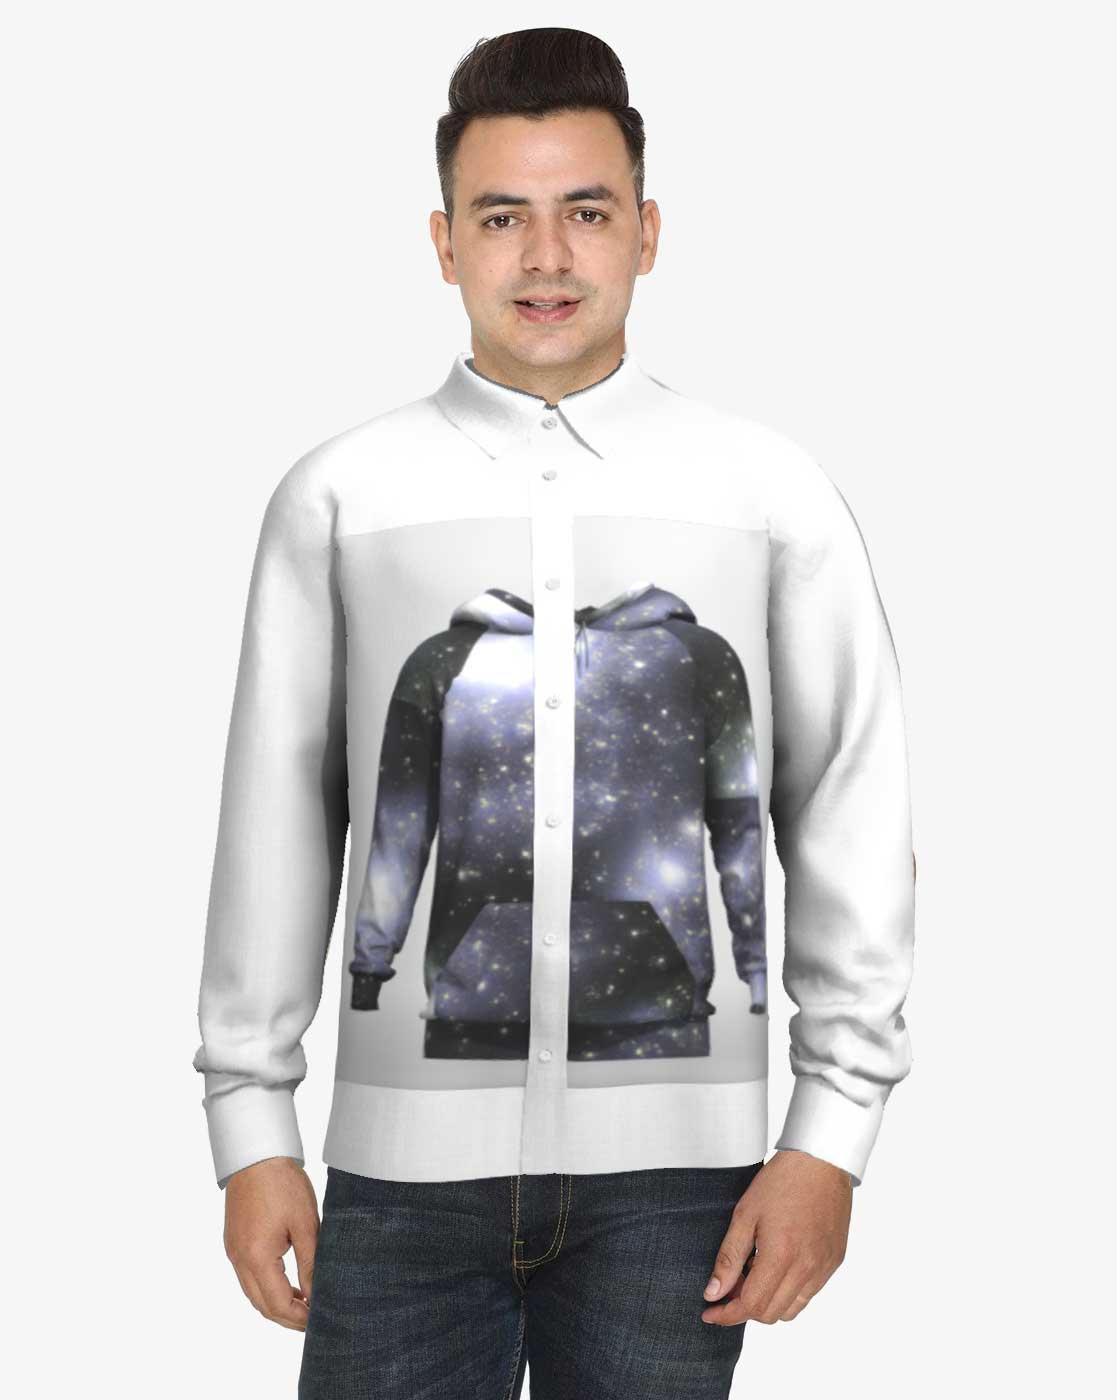
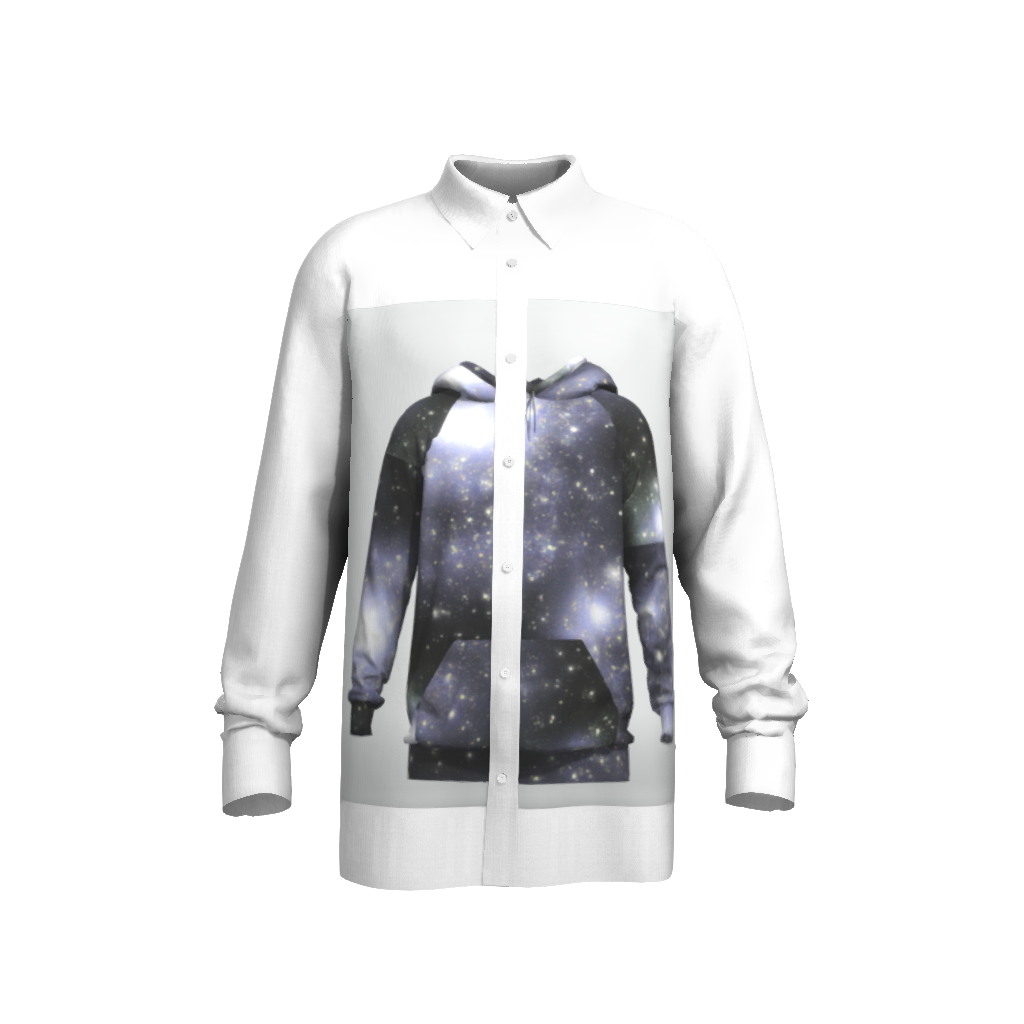
Clothing description: white galaxy hooded tee